Question: I am looking for an algorithm to find the and the of multiple overlapping .
Given are a number of , which are parallel to the axes, defined by: , , and .
Wanted are the of the emerging shapes, defined by: , and 2 neighboring .
Wanted are also the , defined by: 2 and a .
If a is completly inside others it can be ignored.

The algorithm does not have to be very optimized nor is memory a problem.
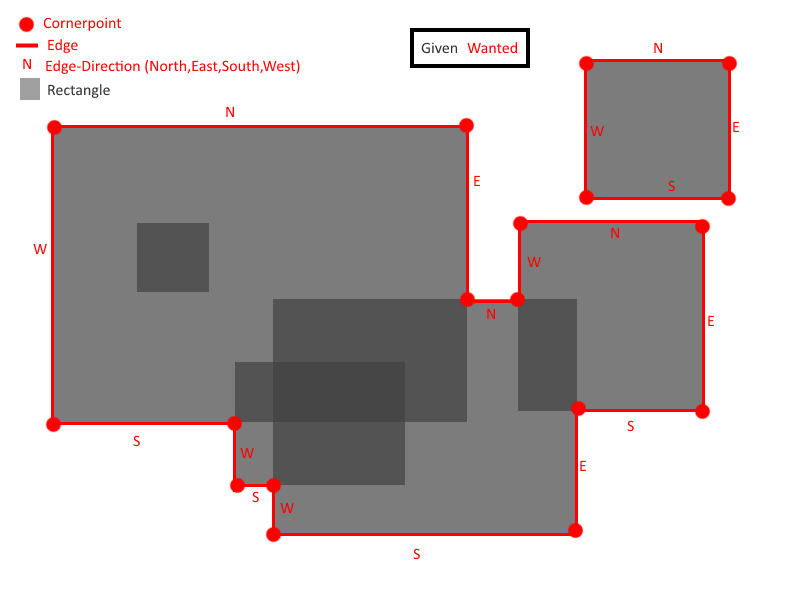
Answer: This can be solved by using polygon clipping algorithms; for example, those suggested by Vatti or Martinez. Using this technique:
- - -
There is one corner case, though, if the resulting shape forms a hole. This will usually be traced in the opposite direction as the rest of the shape:
<URL>
I don't know whether that matters, but if it does, you need to reverse the direction of any holes and recalculate the union from the shape and its holes, until no further holes appear.
To get the edge direction, the polygon clipper implementation needs to save information on the edges (in this case, the edge direction) as it clips them.